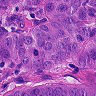
Metastatic tissue present: yes